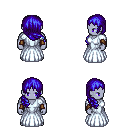
a pixel art fantasy rpg character, male body template, dark elf, purple skin, underdress, red pants, blue right-swept hairstyle, leather bracers, black slippers, four views (front, back, left, right), 2x2 character sprite sheet, small pixel art, hard edges, no anti-aliasing